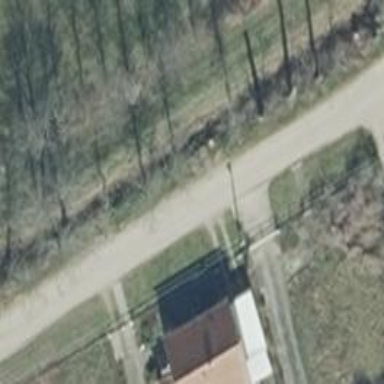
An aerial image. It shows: Residential road with ground surface.